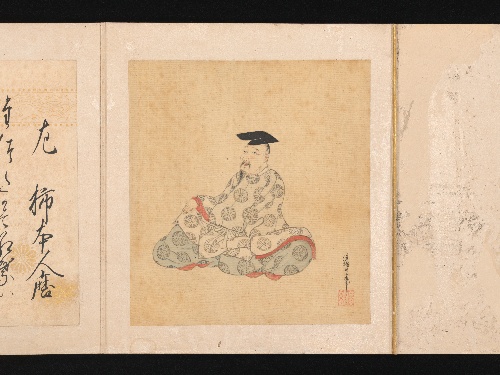
Title: 住吉具慶筆    三十六歌仙画帖|Portraits and Poems of the Thirty-six Poetic Immortals
Artist: Sumiyoshi Gukei
Artist bio: Japanese, 1631–1705
Date: 1674–92
Object type: Album
Classification: Paintings
Medium: Album of thirty-six paintings and thirty-six poems; ink, color and gold on silk and paper
Culture: Japan
Period: Edo period (1615–1868)
Dimensions: Image (each leaf): 6 7/8 × 6 5/16 in. (17.4 × 16 cm)
Album: 8 3/4 × 7 11/16 × 2 5/8 in. (22.3 × 19.5 × 6.7 cm)
Department: Asian Art
Credit line: Mary Griggs Burke Collection, Gift of the Mary and Jackson Burke Foundation, 2015
Accession year: 2015
Repository: Metropolitan Museum of Art, New York, NY
Tags: Poetry|Men|Portraits